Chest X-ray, PA view. Patient: 31 years old, sex M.
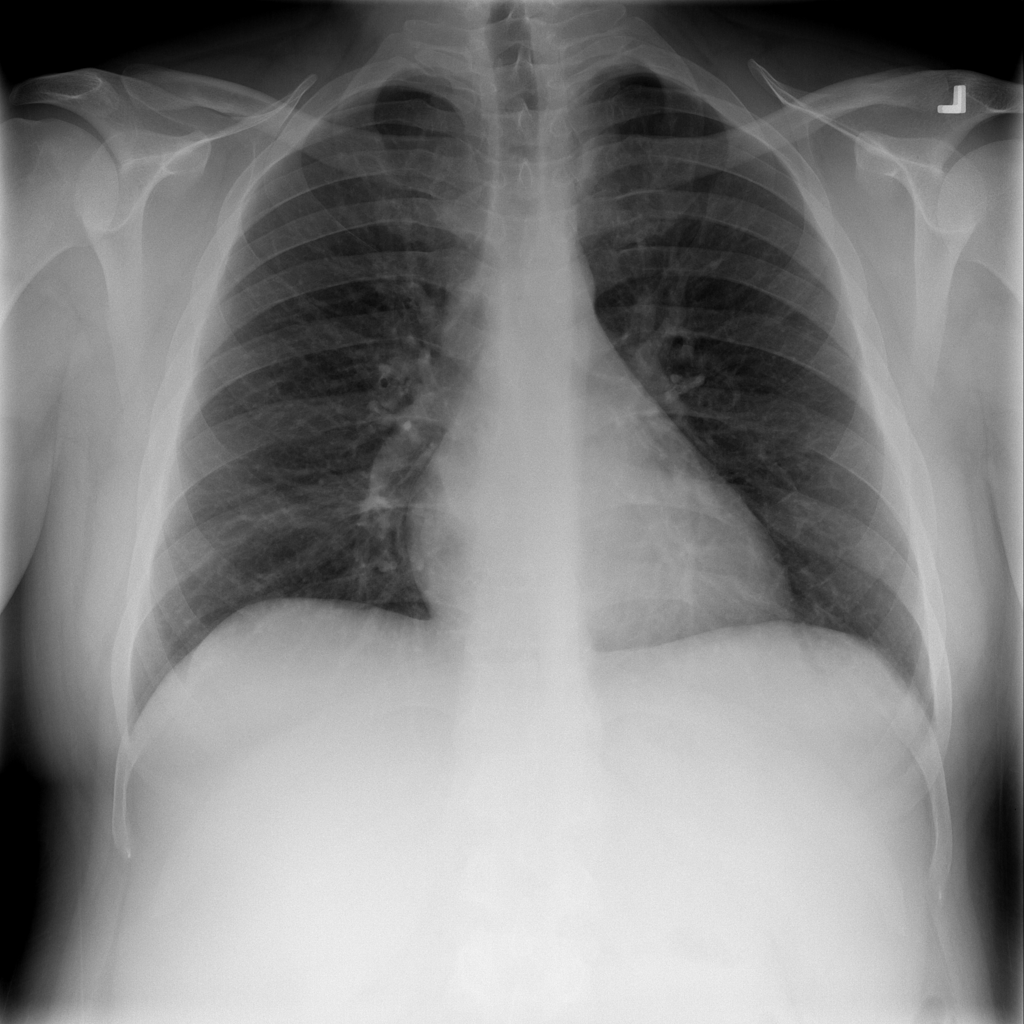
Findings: No Finding